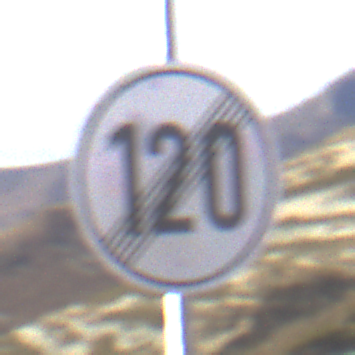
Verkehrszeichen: EndeGeschwindigkeit120
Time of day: MorningAfternoon
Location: Outdoor (Nature)
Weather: PartlyCloudy
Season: NotSpecified
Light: Natural